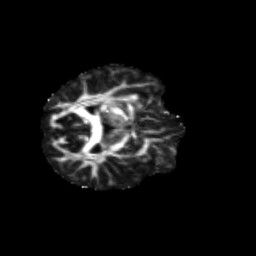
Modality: FA
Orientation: axial
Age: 49
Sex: female
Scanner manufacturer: siemens
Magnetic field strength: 3 T
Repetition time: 4.71 s
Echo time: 0.0906 s